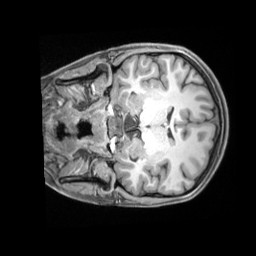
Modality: T1w
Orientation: coronal
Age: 19
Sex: female
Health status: ill
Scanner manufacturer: siemens
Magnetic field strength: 3 T
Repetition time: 2.2 s
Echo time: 0.00218 s